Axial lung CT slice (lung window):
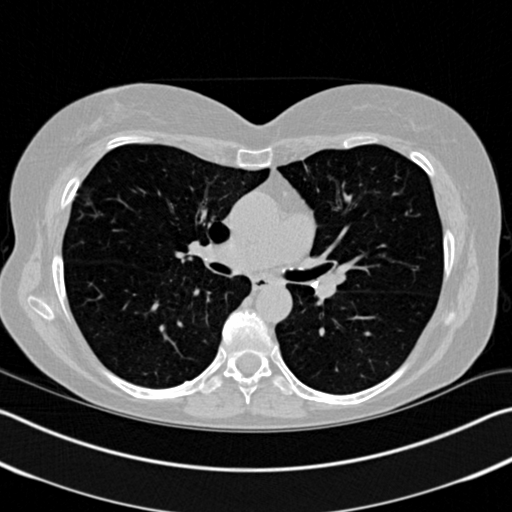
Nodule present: no